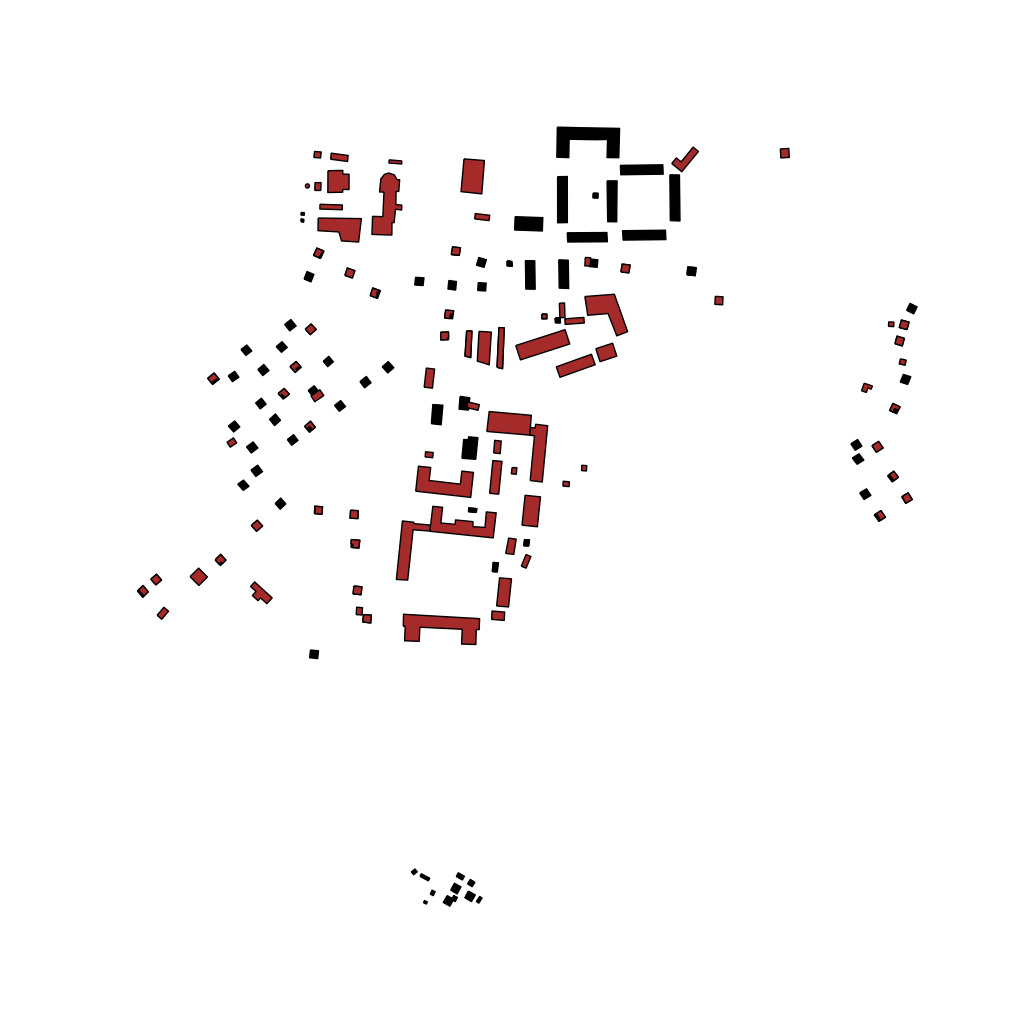
Tags: overhead vector_map, agriculture, industrial, recreation, residential, soviet, individual_rise, low_rise, density_1, Building, Facility, 1.0 km²